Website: walmart
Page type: account-dashboard
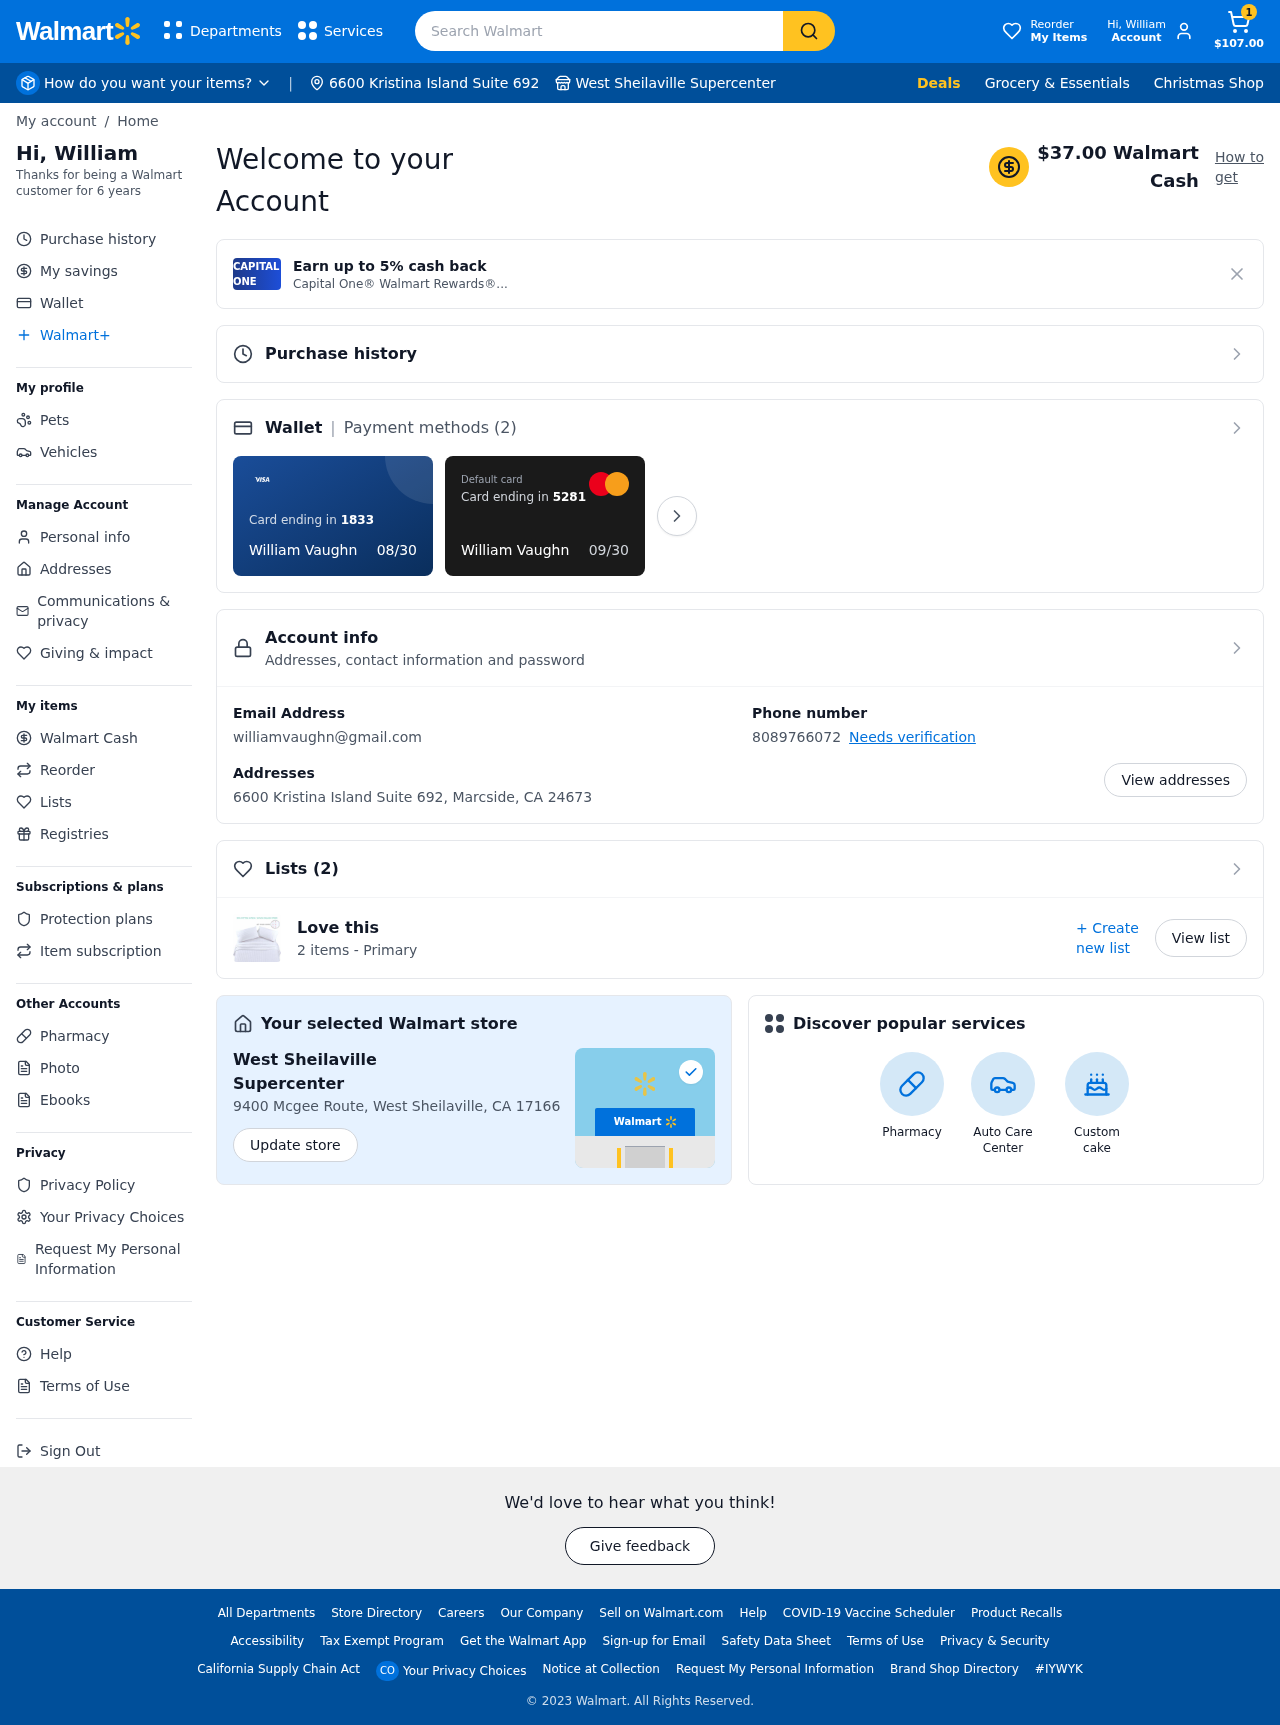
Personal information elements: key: PII_CARD_EXPIRY
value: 08/30
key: PII_CARD_LAST4
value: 1833
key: PII_EMAIL
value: williamvaughn@gmail.com
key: PII_FIRSTNAME
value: William
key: PII_FULLNAME
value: William Vaughn
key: PII_LOCATION1_CITY
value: West Sheilaville Supercenter
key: PII_LOCATION1_CITY
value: West Sheilaville
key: PII_LOCATION1_CITY_STATE_ZIP
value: West Sheilaville, CA 17166
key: PII_LOCATION1_STREET
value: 9400 Mcgee Route
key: PII_PHONE
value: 8089766072
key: PII_STREET
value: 6600 Kristina Island Suite 692
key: PII_FIRSTNAME2
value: William
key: PII_FIRSTNAME3
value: William
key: PII_FIRSTNAME_DERIVED
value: William
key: PII_WALMART_CASH
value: $37.00
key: PII_CARD_LAST42
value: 5281
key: PII_LASTNAME
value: Vaughn
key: PII_FULLNAME2
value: William Vaughn
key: PII_FULLNAME3
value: William Vaughn
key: PII_LASTNAME2
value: Vaughn
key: PII_LASTNAME3
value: Vaughn
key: PII_LASTNAME_DERIVED
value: Vaughn
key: PII_FULLNAME_DERIVED
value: William Vaughn
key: PII_NAME_FULL_DERIVED
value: William Vaughn
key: PII_CARD_EXPIRY_YEAR
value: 30
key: PII_CARD_EXPIRY_YEAR_NUMERIC
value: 30
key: PII_CITY_STATE_ZIP
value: Marcside, CA 24673
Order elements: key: ORDER_NUM_ITEMS
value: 1
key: ORDER_SUBTOTAL
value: $107.00
Search elements: key: HEADER_SEARCH
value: Search Walmart